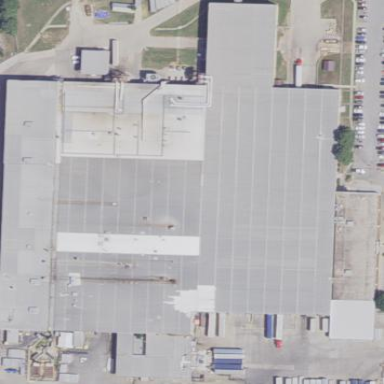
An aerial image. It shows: Industrial building.